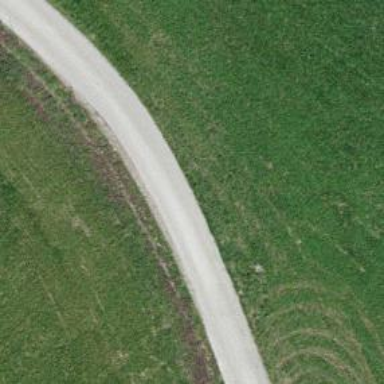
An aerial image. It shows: Well-maintained track road with grade 1 tracktype.